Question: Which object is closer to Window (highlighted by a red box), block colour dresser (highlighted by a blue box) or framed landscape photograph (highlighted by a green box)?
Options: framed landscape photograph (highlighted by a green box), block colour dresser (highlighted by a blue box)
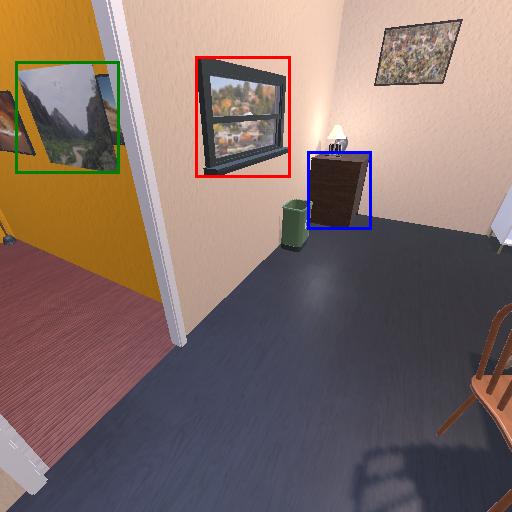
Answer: framed landscape photograph (highlighted by a green box)